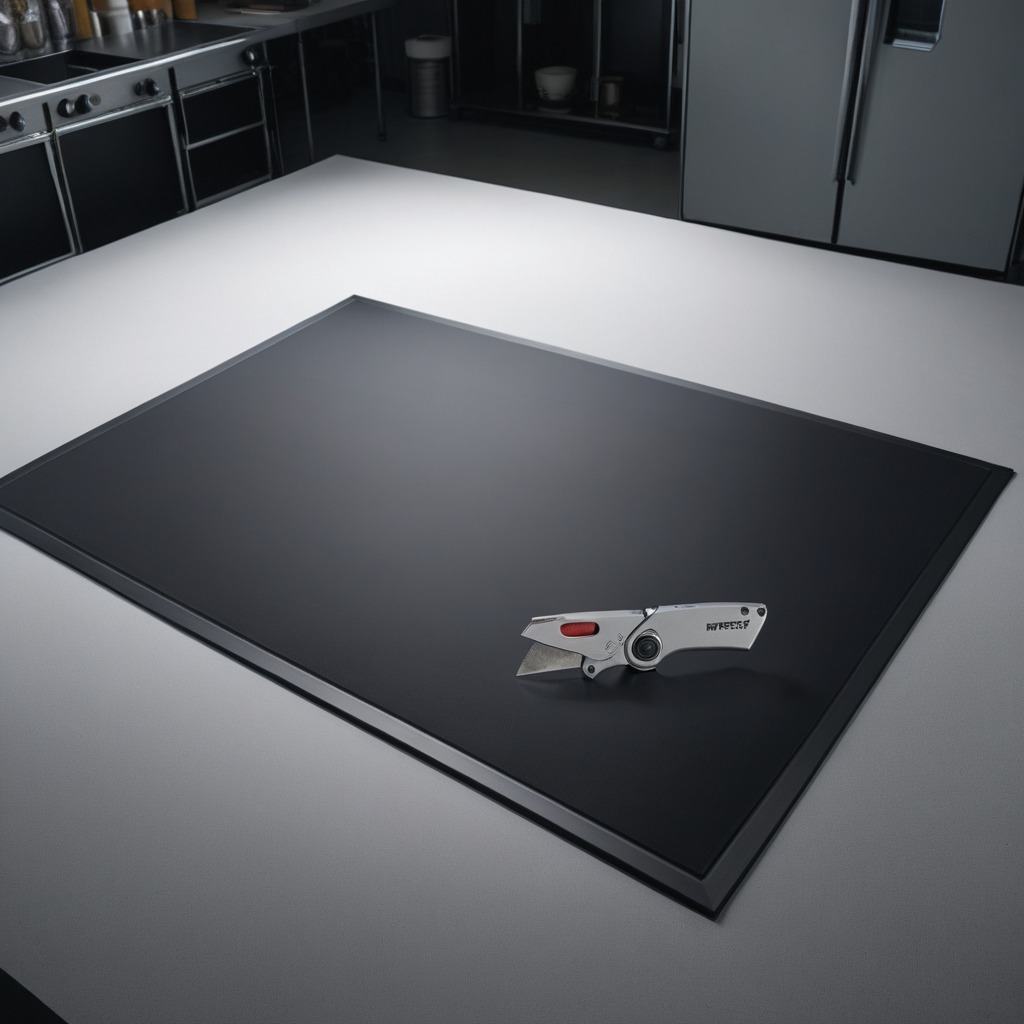
A utility knife lying on a clean granite tabletop covered with a black rubber mat inside a workshop under bright overhead lighting crisp shadows high clarity worn but beneath the mat